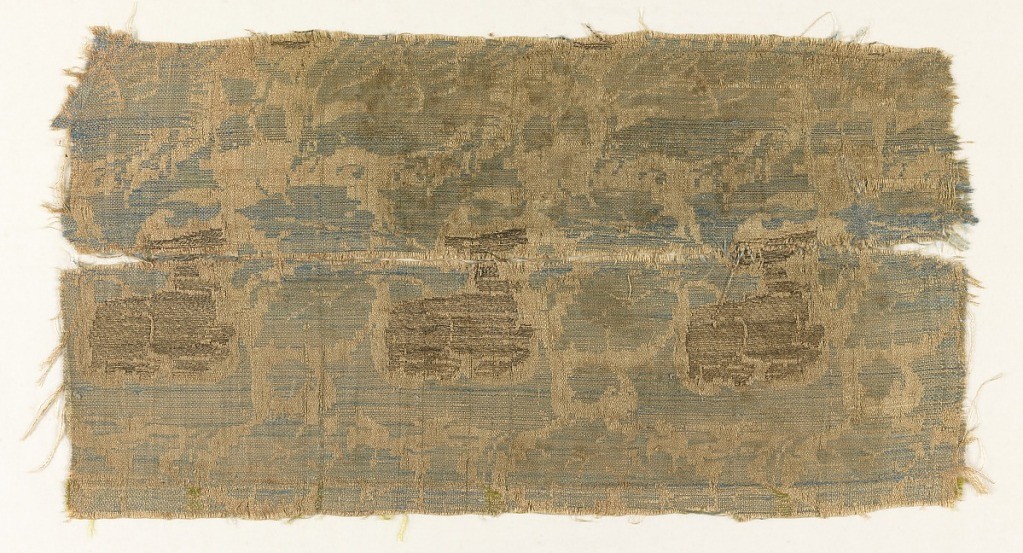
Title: Fragments
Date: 14th century
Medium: silk, metal wrappd linen Technique: two interconnected structures (plain weave plus plain weave)
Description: Horizontal rows of animals and birds on beige ground; metallic deer, blue silk bird and head of another bird at the bottom.